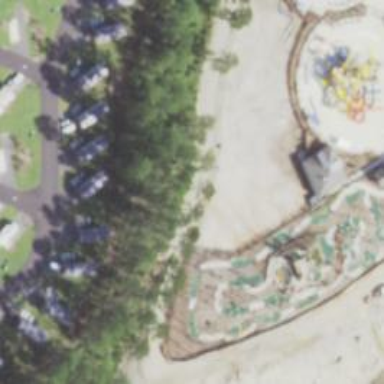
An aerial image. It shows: Water slide attraction.